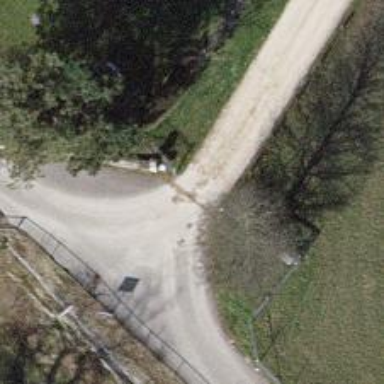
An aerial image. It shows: Gate.